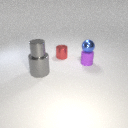
large gray metal cylinder below small gray metal cylinder